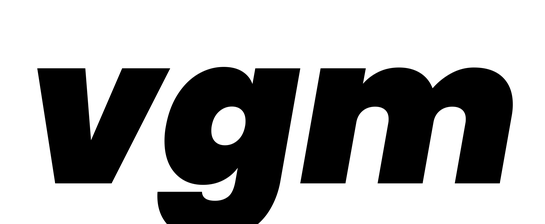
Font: Poppins-BlackItalic